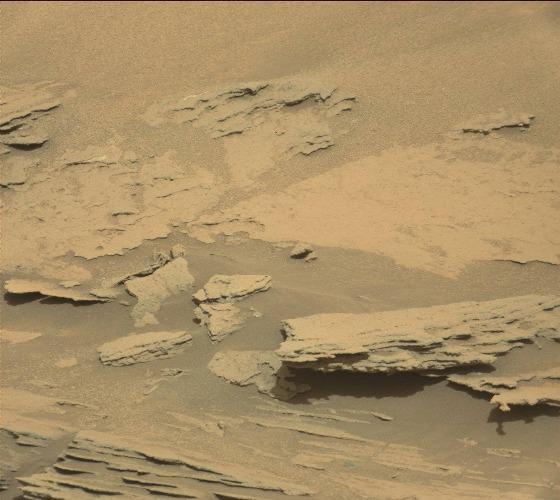
Terrain classes present: Bedrock, Gravel / Sand / Soil, Shadow